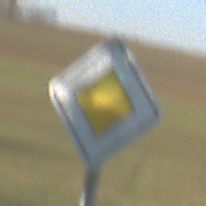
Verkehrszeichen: Vorfahrtsstrasse
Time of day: MorningAfternoon
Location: Outdoor (Nature)
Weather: Clear
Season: Winter
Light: Natural